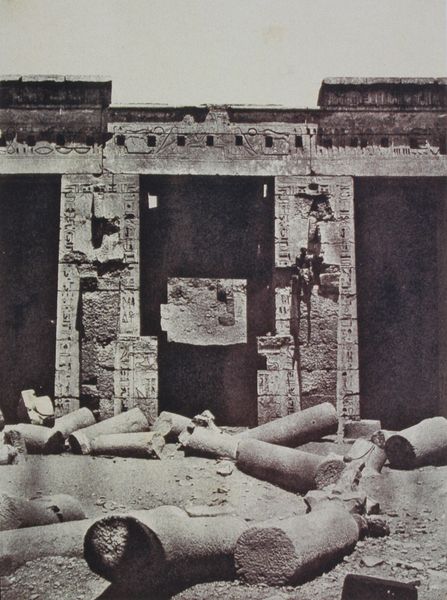
Titel: Ostseite des Tempels von Ramses III., Medinet-Habu
Künstler: Maxime Du Camp
Standort: Köln
Institution: Museum Ludwig
Schlagwörter: dunkel, himmel, schatten, weiß, sand, fenster, grau, licht, marmor, pfeiler, schmuck, schwarz, säule, säulen, tür, dach, gebäude, haus, alt, wand, architektur, stein, steine, erde, sonne, boden, sommer, fassade, hitze, risse, wüste, mauer, geröll, pilaster, schutt, trümmer, zerstörung, ornamente, durchgang, tor, foto, fotografie, photographie, stümpfe, eingang, gang, ruine, antike, palast, heiss, mauerwerk, schwarz-weiss, loch, staub, ruinen, architrav, rom, photo, fragment, fries, portal, tore, sims, kaputt, gesims, skulpturen, mauern, antik, zerstört, tempel, reliefs, aufnahme, zerbrochen, umgefallen, ägypten, gebälk, nischen, schäfte, archäologie, gesimse, fragmente, wiederaufbau, bruch, trommeln, hieroglyphen, grabung, vries, runinen, phoeo, abu simbel, tempsel, hatschepsut, hierogyphen, atike